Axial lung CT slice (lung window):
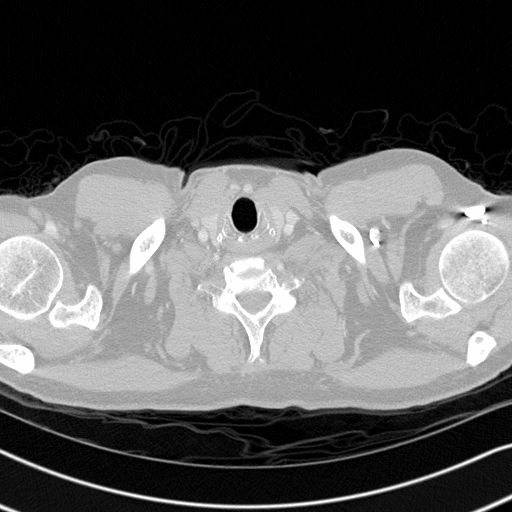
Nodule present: no